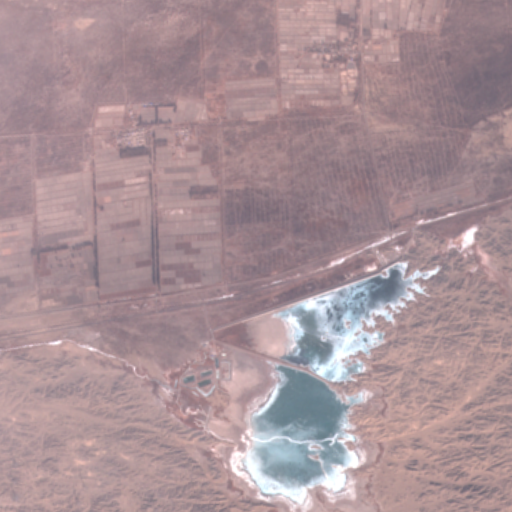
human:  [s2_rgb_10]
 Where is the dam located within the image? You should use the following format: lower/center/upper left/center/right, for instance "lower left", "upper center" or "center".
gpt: The dam is located in the center right of the image.
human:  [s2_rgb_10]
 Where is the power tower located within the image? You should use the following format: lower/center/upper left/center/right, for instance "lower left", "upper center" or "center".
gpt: The power tower is located in the lower left of the image.
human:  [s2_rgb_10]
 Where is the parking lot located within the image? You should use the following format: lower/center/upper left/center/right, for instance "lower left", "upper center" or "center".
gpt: There is no parking lot in the image.